Question: I'm trying to make a website. This is the gallery, and images should move to the center when you put the mouse over them, but id doesn't work, because the image magically disappears.

'''
main {
width: 942px;
}
div {
background-image: url("https://upload.wikimedia.org/wikipedia/commons/thumb/7/7a/Supermillion_Visuals_-_Aston_Fresh_Park_1-02601.jpg/1200px-Supermillion_Visuals_-_Aston_Fresh_Park_1-02601.jpg");
background-size: 217px 111px;
width: 217px;
height: 111px;
z-index: 1;
background-repeat: no-repeat;
position: absolute;
}
div:hover {
width: 100%;
height: 1000px;
transition: ease-in-out 1s;
z-index: 5;
}
.a {
top: 205px;
}
.a:hover {
background-position: 400px 170px;
background-size: 615px 333px;
}
.b {
top: 390px;
}
.b:hover {
background-position: 400px 0px;
background-size: 615px 333px;
}
.c {
top: 575px;
}
.c:hover {
background-position: 400px -170px;
background-size: 615px 333px;
}
.d {
top: 760px;
}
.d:hover {
background-position: 400px -340px;
background-size: 615px 333px;
z-index: 6;
}
'''
'''
<main>
<div class="a"></div>
<div class="b"></div>
<div class="c"></div>
<div class="d"></div>
</main>
'''
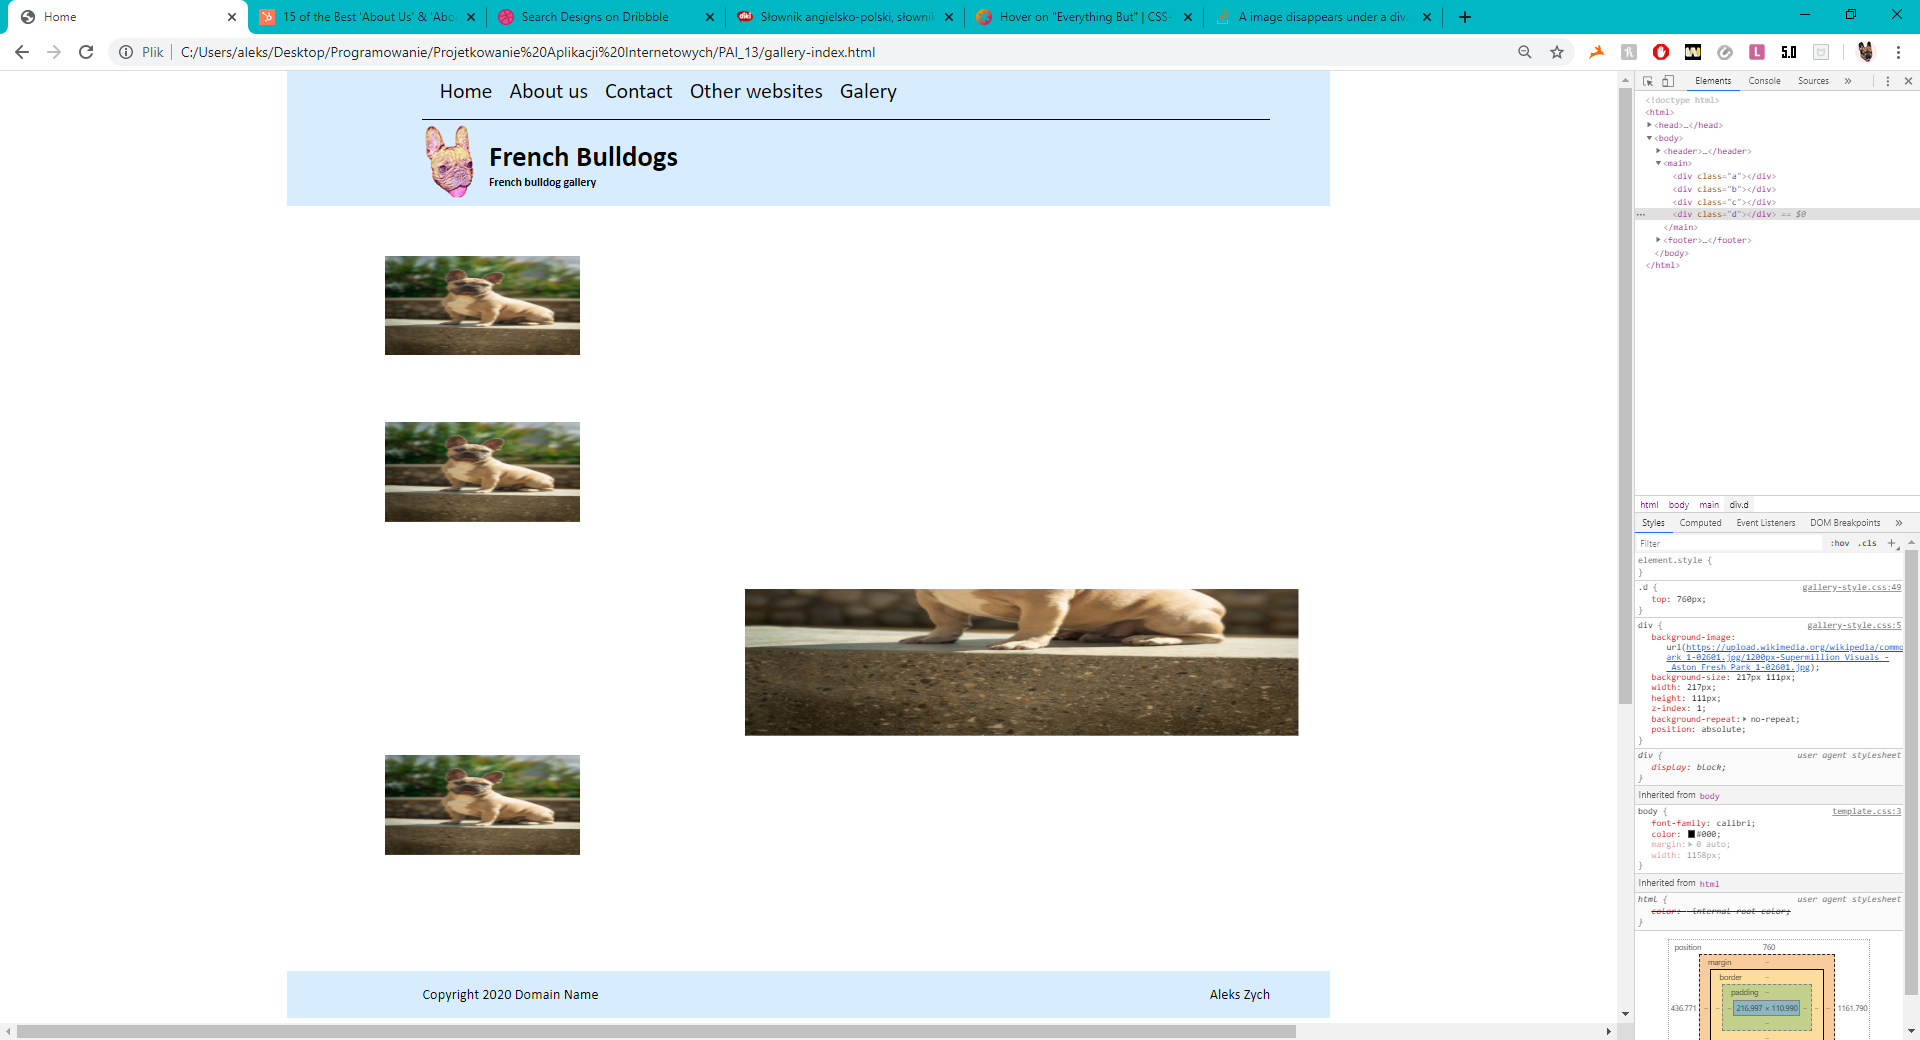
Answer: It's because your changing the 'backhground-position' making the image outside the bound of the div.
Do it diffenretly using scale and adjust the transform-origin:
'''
div {
width: 217px;
position:relative;
margin:5px;
background-size:0 0;
}
/* keep the ratio of the image*/
div:before {
content:"";
display:block;
padding-top:50%; /* 1/2 */
}
/**/
/* the image */
div:after {
content:"";
position:absolute;
top:0;
left:0;
right:0;
bottom:0;
transition: ease-in-out 0.3s;
background-image:inherit;
background-size: 100% 100%;
}
/**/
div:hover::after {
transform:scale(2); /* make the image bigger*/
z-index:9;
transition: ease-in-out 1s;
}
/* same X different Y*/
.a::after {transform-origin:-120% -100%;}
.b::after {transform-origin:-120% -40%;}
.c::after {transform-origin:-120% 140%;}
.d::after {transform-origin:-120% 200%;}
'''
'''
<main>
<div class="a" style="background-image:url(https://picsum.photos/id/1000/400/200)"></div>
<div class="b" style="background-image:url(https://picsum.photos/id/100/400/200)"></div>
<div class="c" style="background-image:url(https://picsum.photos/id/1047/400/200)"></div>
<div class="d" style="background-image:url(https://picsum.photos/id/17/400/200)"></div>
</main>
'''